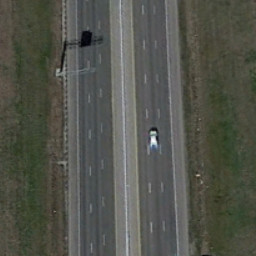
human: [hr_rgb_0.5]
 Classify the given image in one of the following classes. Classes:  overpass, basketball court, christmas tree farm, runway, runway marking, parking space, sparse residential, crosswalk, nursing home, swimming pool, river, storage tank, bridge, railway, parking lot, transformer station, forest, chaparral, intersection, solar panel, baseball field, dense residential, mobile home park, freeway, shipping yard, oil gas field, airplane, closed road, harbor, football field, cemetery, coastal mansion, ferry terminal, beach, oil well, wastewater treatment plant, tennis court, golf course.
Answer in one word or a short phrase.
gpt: freeway